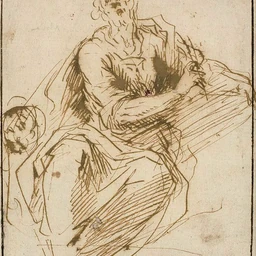
Title: Study for St. Mark (recto); Sketch of Half-length Male Figure, Looking Upwards to Right (verso)
Artist: Jacopo Palma Il Giovane
Caption: study for st. mark (recto); sketch of half-length male figure, looking upwards to right (verso), pen and ink drawings, paper (fiber product), brown ink, colored ink, ink, coating (material), drawings (visual works), prints and drawing, jacopo palma il giovane, a work made of pen and brown ink (recto), and red chalk (verso), on ivory laid paper, drawing and watercolor, prints and drawings, art institute of chicago